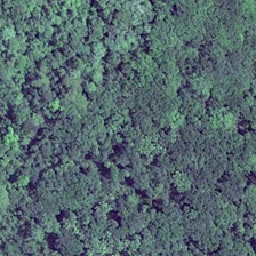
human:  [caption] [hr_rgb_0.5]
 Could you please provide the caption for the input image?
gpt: The forest is very wide and thick.

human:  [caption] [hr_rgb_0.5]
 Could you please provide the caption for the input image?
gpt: The forest is wide and thick.

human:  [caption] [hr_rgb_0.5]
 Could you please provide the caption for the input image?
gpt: the forest is very large and dense.

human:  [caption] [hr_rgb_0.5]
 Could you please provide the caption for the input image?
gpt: The forest is too wide and thick.

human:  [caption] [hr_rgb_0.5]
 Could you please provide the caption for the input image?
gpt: The forest is very wide and thick.